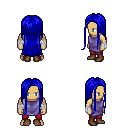
a pixel art fantasy rpg character, male body template, human, tanned skin, chain tabard jacket, red pants, blue extra-long hairstyle, white cloth bandages, brown shoes, four views (front, back, left, right), 2x2 character sprite sheet, small pixel art, hard edges, no anti-aliasing